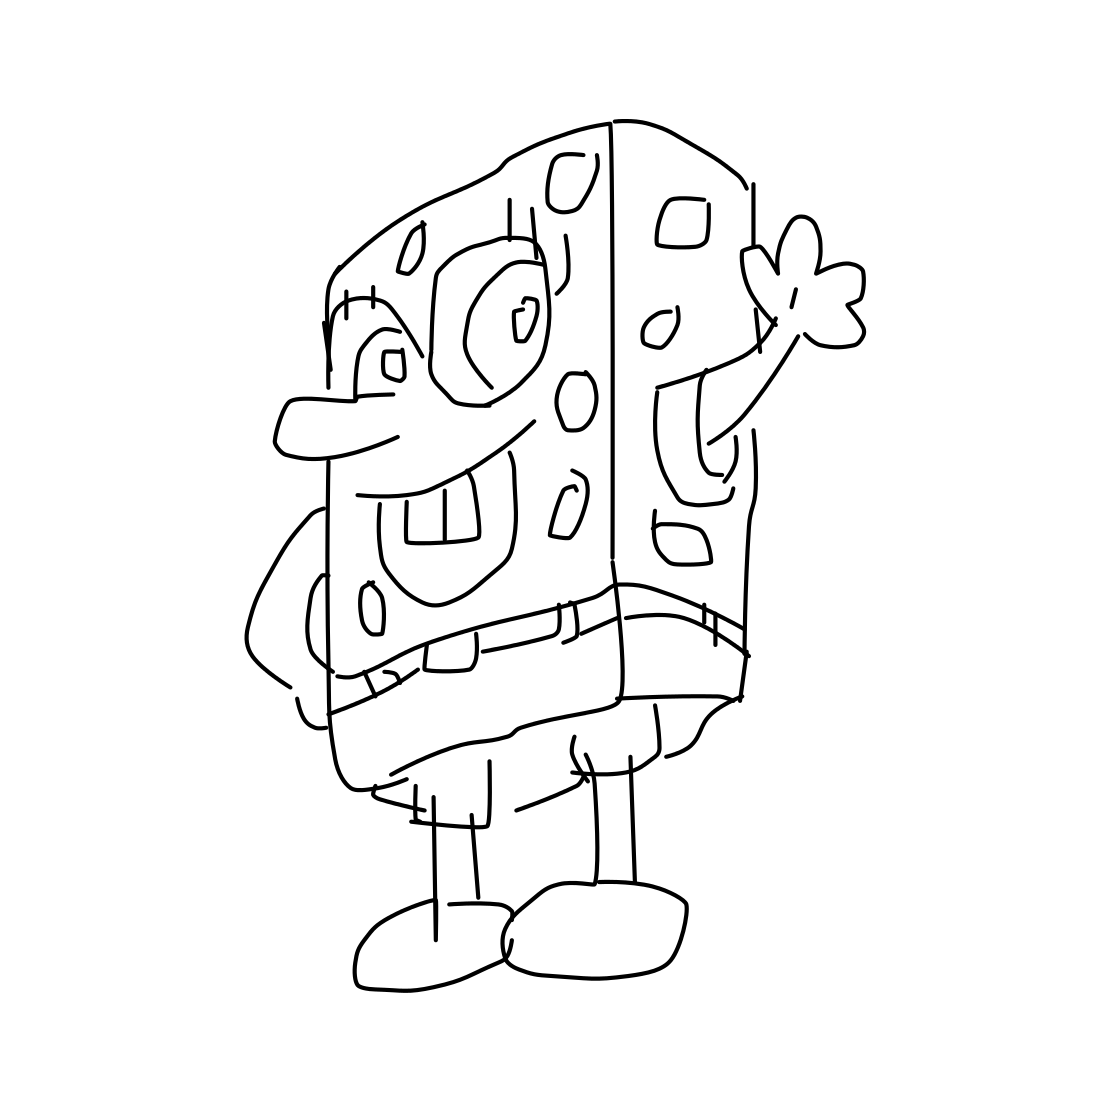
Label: sponge bob